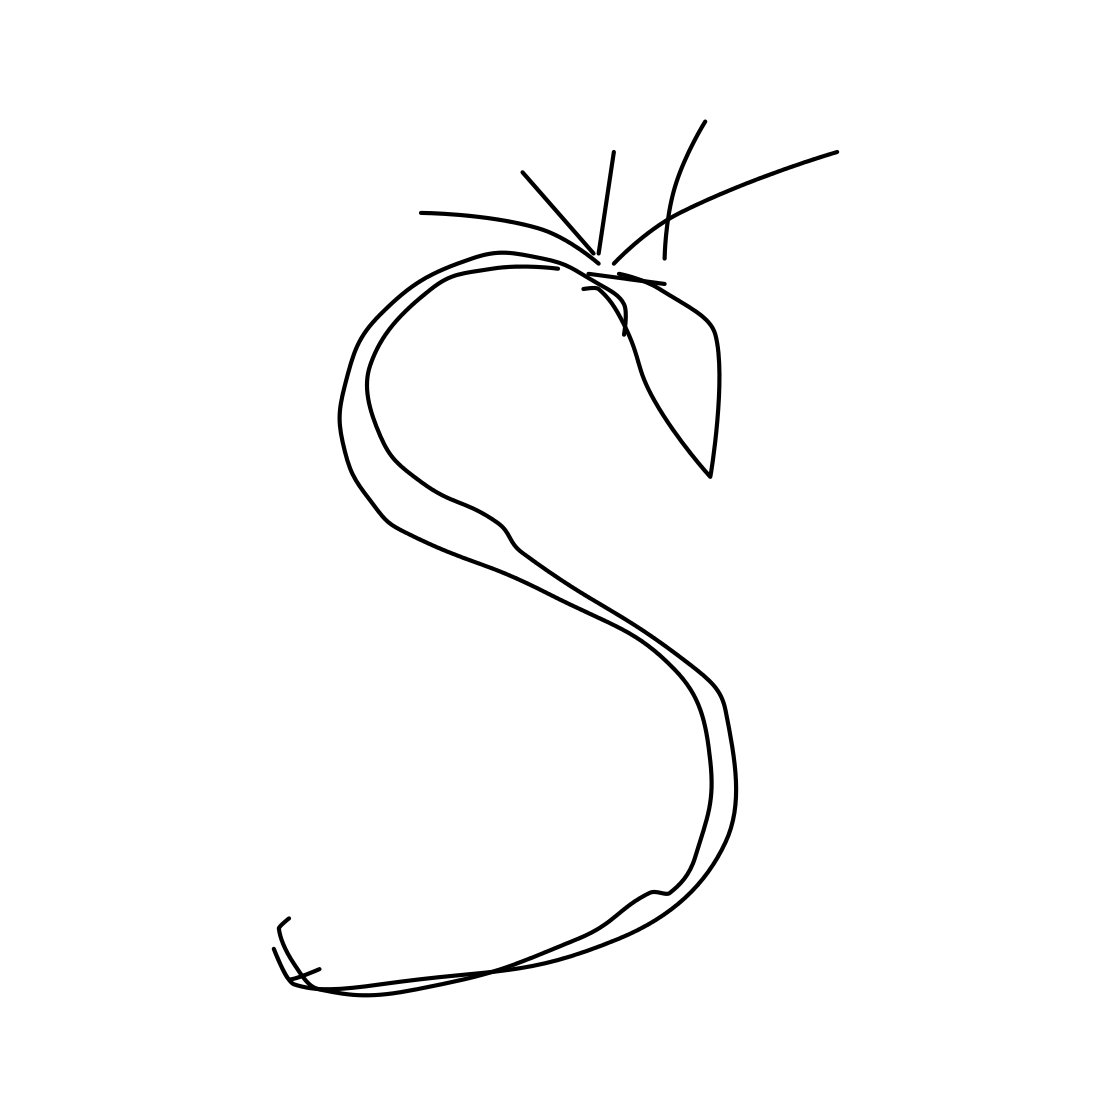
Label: dragon